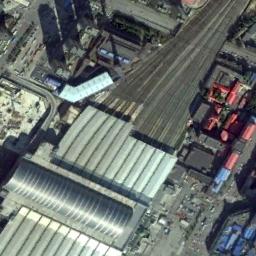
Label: railway_station